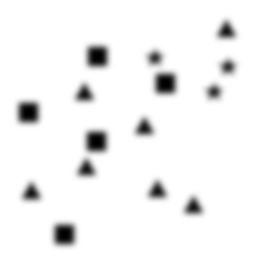
Squares: 5
Triangles: 7
Stars: 3
Total shapes: 15